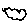
Label: cloud